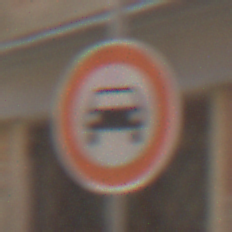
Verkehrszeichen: VerbotKraftwagen
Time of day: Midday
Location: Outdoor (Urban)
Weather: Clear
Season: NotSpecified
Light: Natural